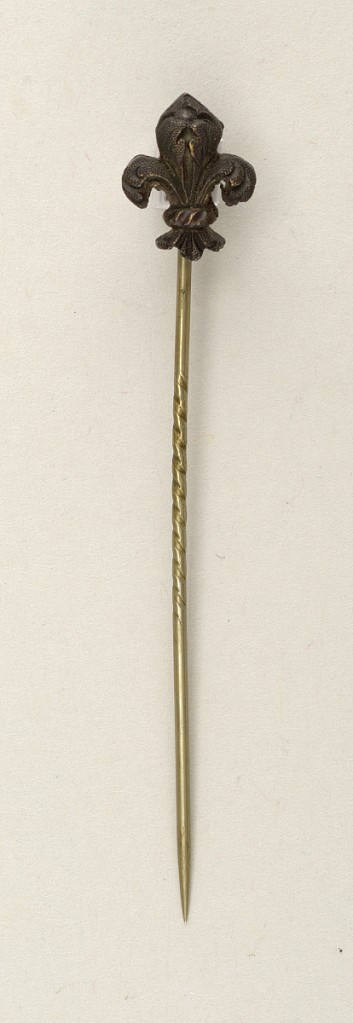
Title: Stick pin
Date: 1890–1900
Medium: Silver
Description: In the form of fleur de lis